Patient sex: F
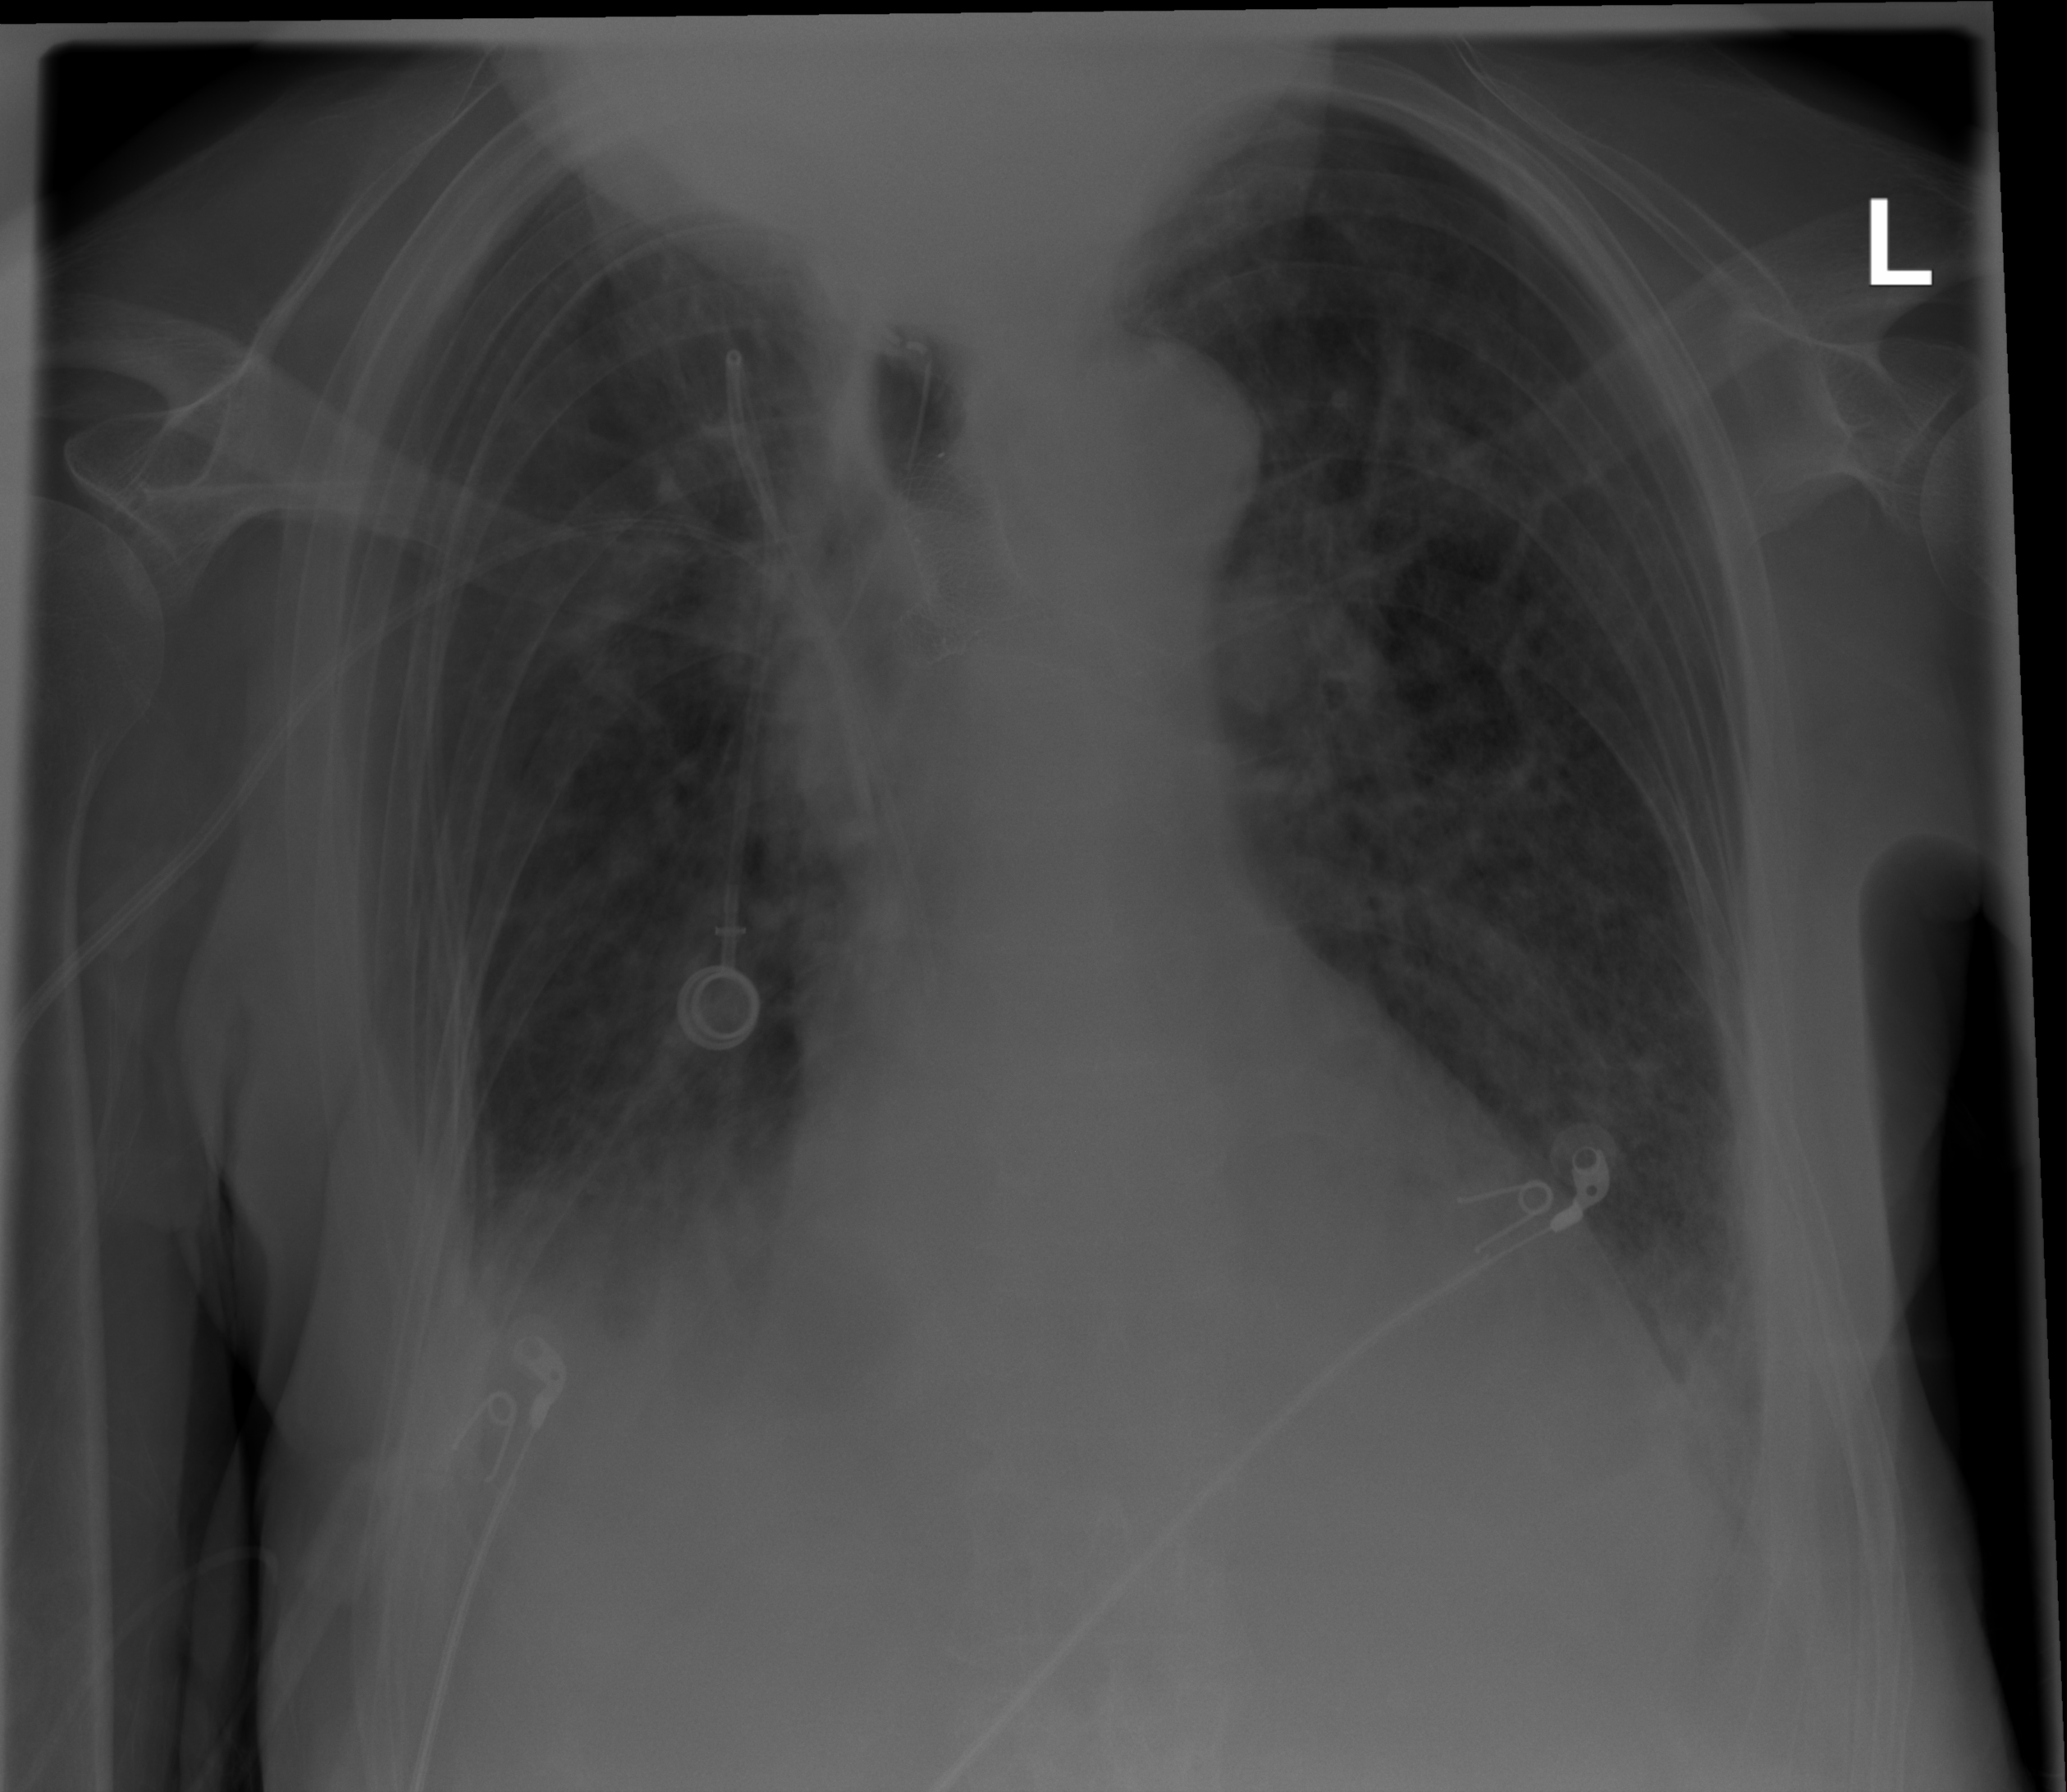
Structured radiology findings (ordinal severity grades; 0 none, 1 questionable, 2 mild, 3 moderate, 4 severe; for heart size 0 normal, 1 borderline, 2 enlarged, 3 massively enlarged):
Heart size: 1
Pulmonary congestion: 2
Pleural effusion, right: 2
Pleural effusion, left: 2
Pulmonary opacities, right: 1
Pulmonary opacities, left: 2
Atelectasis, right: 3
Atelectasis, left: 3